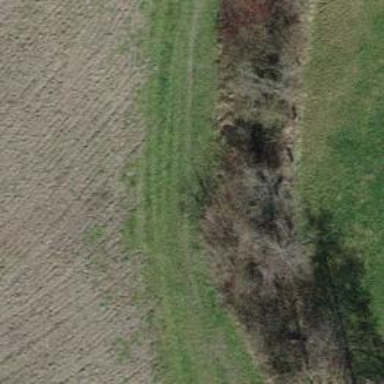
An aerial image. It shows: Hedge acting as barrier.